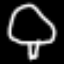
Label: mushroom